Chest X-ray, PA view. Patient: 30 years old, sex F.
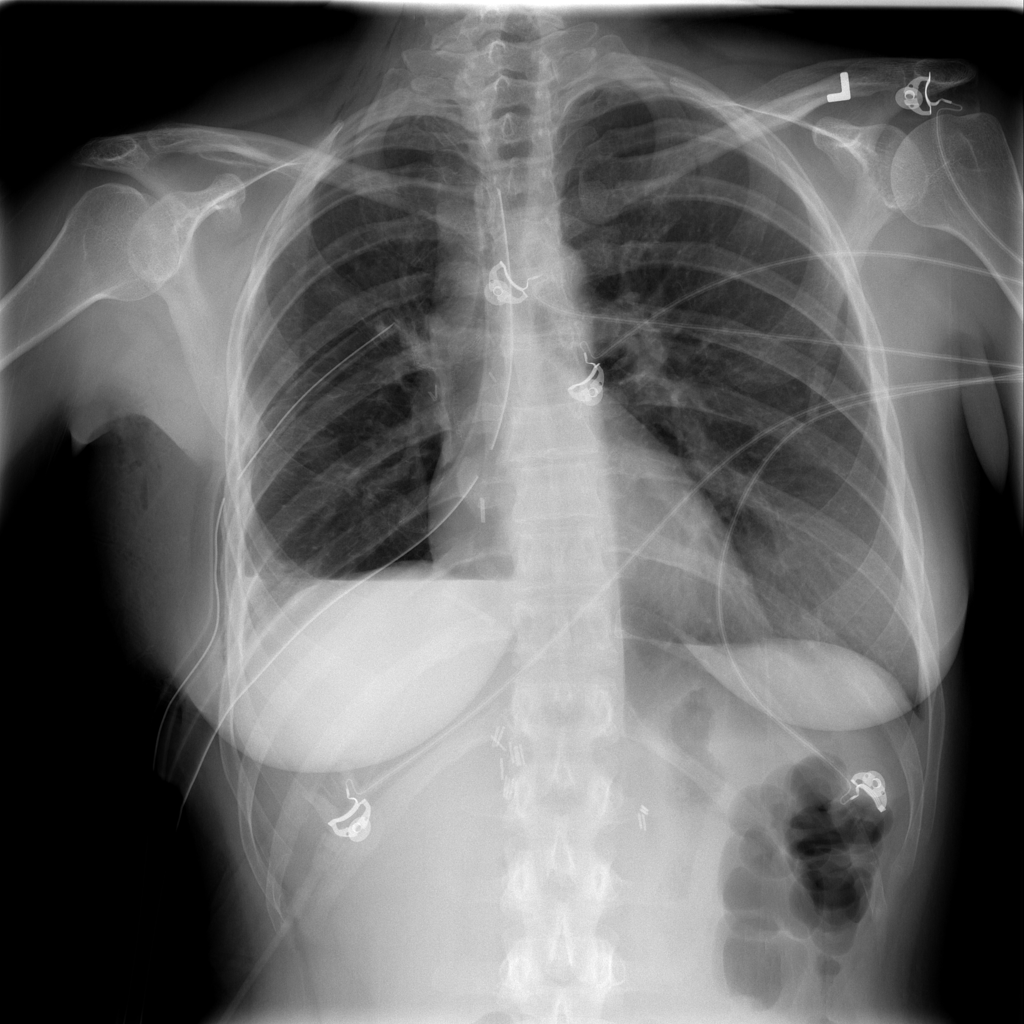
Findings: Emphysema